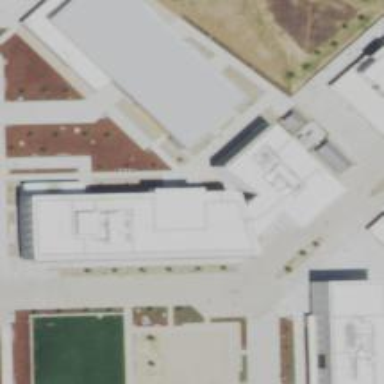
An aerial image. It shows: School building.